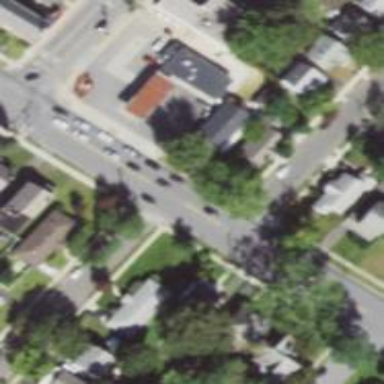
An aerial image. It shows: Road with stop sign.